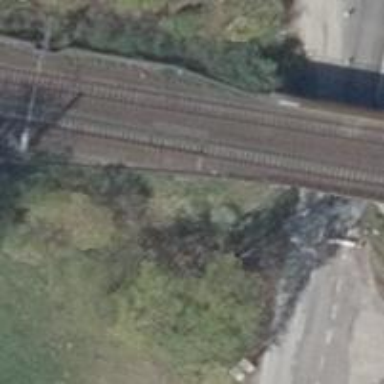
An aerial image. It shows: Railway with electrified contact lines running on embankment.